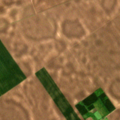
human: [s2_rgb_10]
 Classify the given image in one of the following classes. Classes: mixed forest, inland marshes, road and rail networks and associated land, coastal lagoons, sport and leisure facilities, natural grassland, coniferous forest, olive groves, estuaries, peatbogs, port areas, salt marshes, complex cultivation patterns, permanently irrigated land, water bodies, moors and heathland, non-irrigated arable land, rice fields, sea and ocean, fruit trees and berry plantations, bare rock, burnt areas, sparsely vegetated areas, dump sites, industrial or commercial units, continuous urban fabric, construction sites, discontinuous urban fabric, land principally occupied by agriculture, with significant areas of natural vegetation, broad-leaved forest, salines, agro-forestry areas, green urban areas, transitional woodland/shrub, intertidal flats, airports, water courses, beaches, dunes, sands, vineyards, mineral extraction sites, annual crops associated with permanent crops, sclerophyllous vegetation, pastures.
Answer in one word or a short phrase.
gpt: non-irrigated arable land